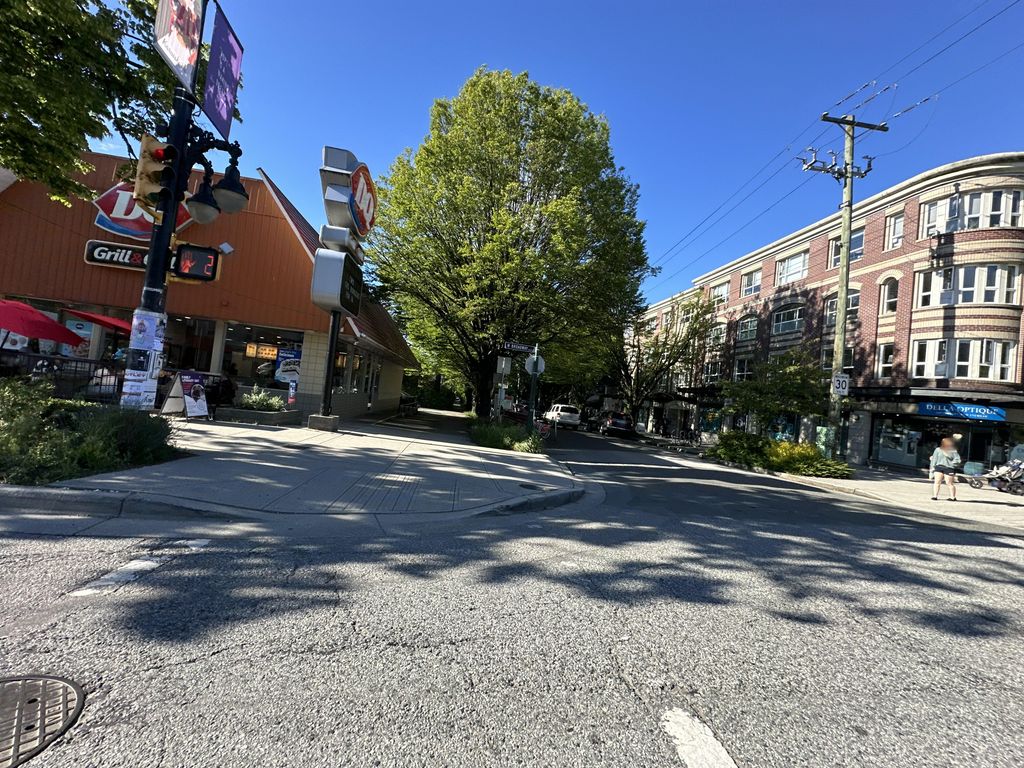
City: vancouver